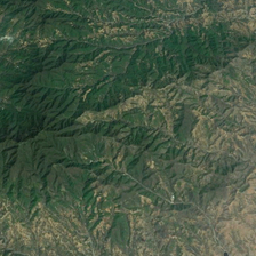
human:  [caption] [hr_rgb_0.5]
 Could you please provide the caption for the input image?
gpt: Nice mountains of texture.

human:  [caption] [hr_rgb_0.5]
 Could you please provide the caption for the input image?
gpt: Beautiful mountain in texture.

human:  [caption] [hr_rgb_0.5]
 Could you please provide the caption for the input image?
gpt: beautiful mountains of textures.

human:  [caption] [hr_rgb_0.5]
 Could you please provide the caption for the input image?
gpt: Beautiful mountain in texture.

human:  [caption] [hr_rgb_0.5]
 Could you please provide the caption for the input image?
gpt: Beautiful mountain in texture.